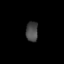
Tissue: lung
Cell type: Epithelial cells
Senescence score: 0.2366
Nuclear area (px): 236
Mean DAPI intensity: 72.445